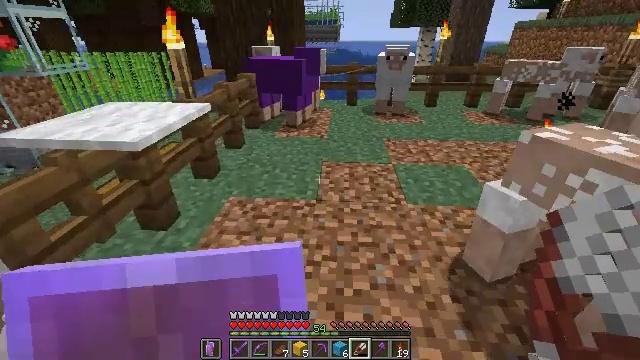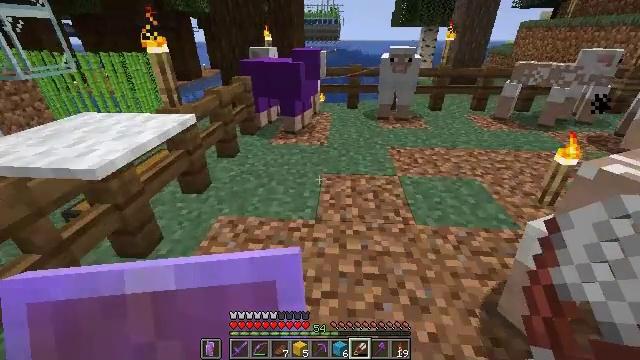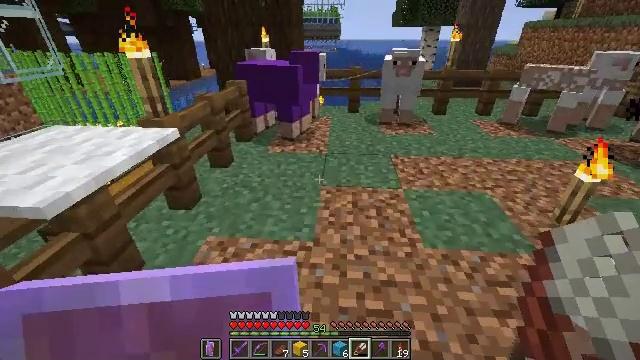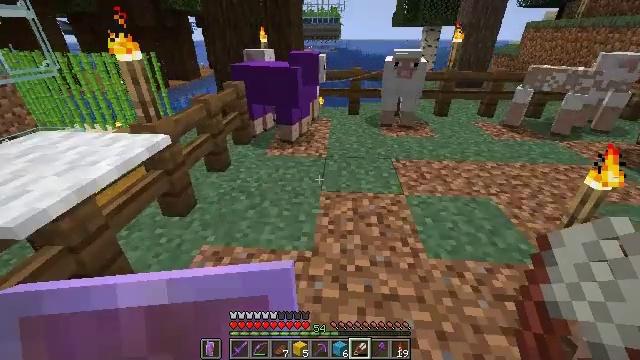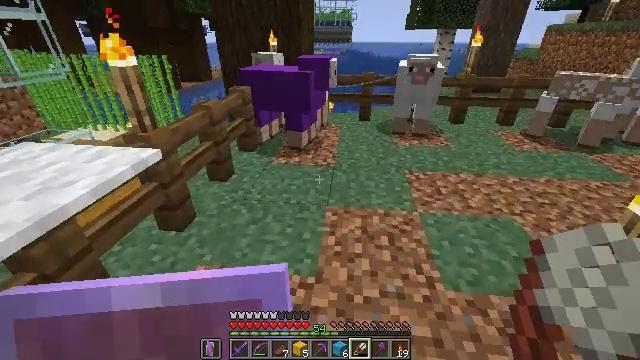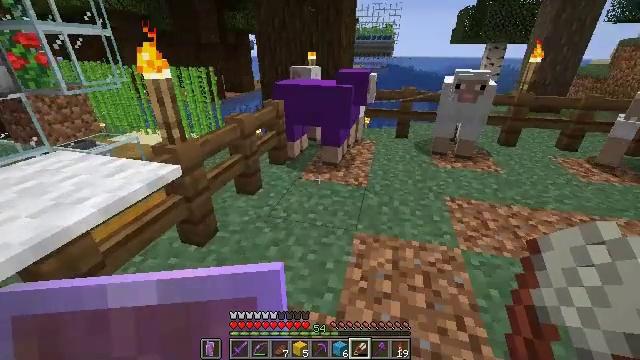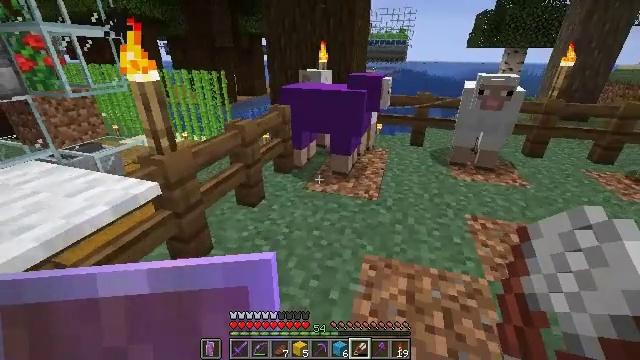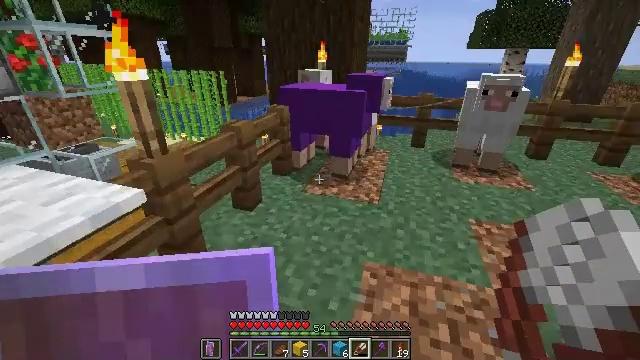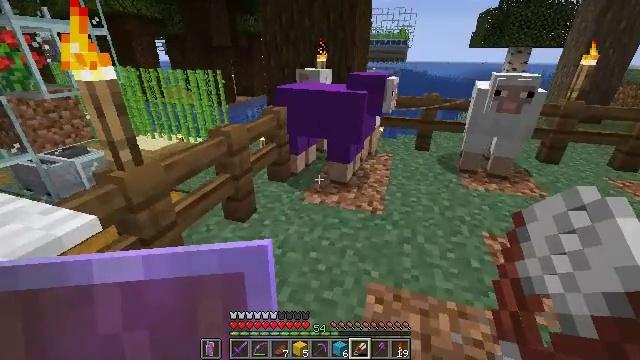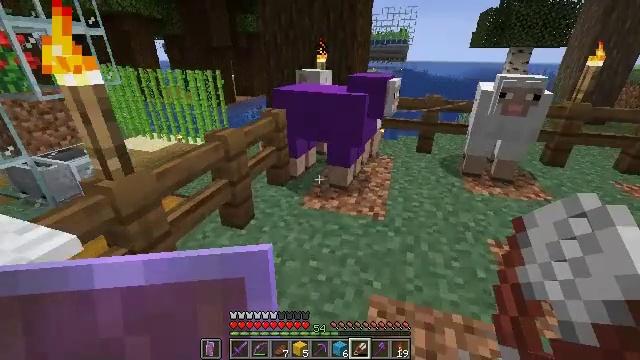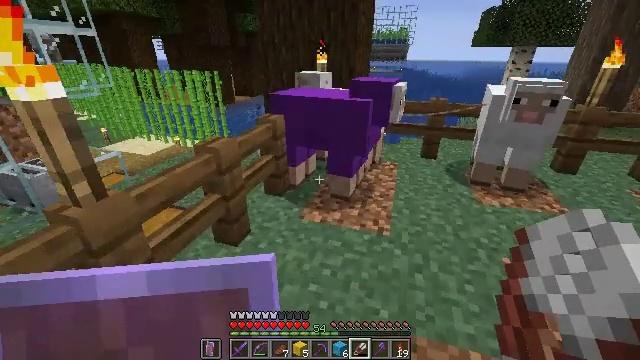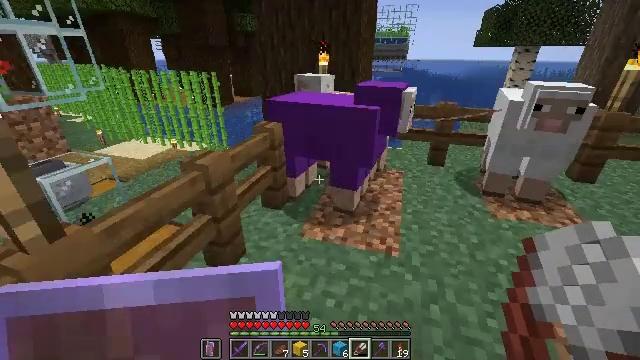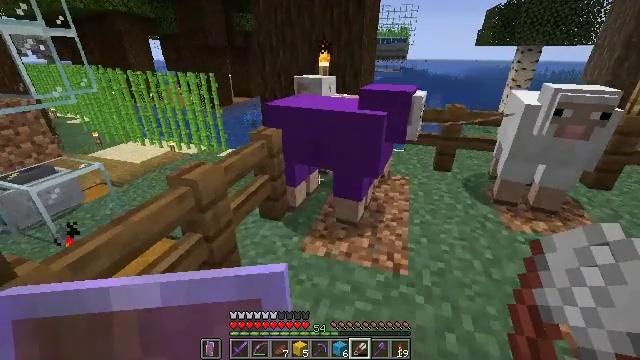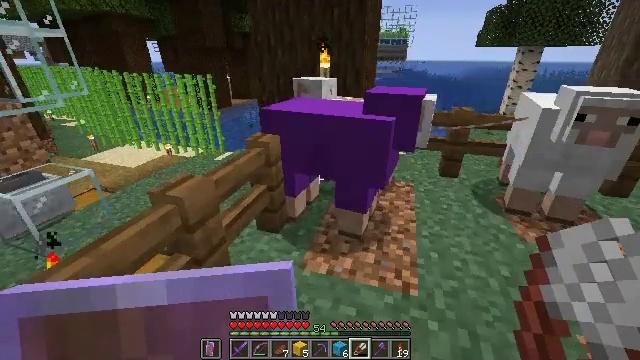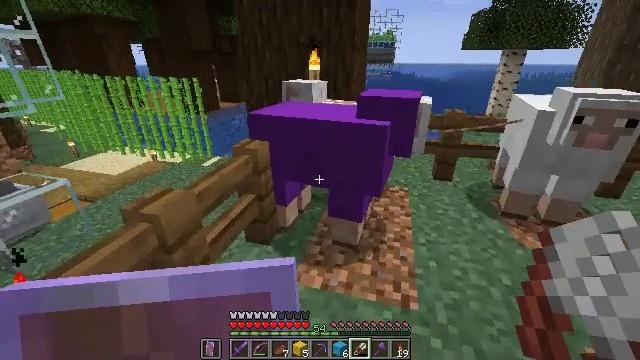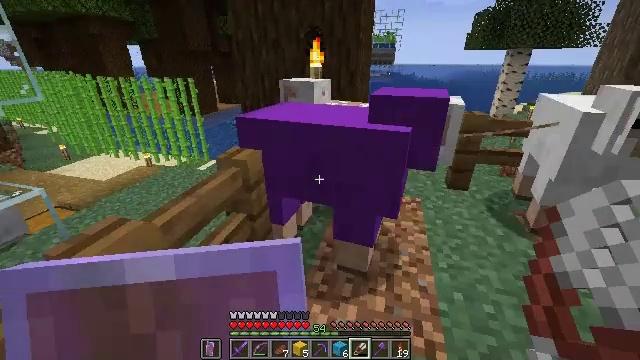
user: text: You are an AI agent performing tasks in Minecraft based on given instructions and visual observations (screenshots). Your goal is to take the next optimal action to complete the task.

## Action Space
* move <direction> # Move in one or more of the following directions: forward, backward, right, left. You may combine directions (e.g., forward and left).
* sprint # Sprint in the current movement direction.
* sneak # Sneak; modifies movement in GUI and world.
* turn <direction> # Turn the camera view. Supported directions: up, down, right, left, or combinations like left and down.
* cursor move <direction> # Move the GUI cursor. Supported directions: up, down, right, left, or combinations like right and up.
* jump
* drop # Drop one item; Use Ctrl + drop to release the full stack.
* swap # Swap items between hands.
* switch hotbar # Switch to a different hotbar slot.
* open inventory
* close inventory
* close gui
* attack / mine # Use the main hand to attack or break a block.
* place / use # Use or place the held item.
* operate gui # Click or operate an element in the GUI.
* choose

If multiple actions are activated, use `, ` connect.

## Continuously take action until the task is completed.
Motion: motion action
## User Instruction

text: Hunt aquatic mobs.
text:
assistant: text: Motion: move forward
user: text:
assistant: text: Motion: move forward
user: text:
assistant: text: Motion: move forward
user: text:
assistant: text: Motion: move forward, turn left
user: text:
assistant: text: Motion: move forward, turn left and up
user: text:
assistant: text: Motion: move forward, turn left
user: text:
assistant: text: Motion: move forward
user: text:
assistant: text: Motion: move forward
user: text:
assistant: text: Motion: move forward
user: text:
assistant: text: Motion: move forward
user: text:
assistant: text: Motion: move forward
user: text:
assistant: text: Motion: move forward
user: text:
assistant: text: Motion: move forward
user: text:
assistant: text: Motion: move forward, turn right
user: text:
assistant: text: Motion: move forward, use / place
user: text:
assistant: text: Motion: move forward, use / place
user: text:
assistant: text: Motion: use / place
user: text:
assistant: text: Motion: no_op
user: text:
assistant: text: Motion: no_op
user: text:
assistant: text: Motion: no_op
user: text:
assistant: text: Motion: no_op
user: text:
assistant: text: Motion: no_op
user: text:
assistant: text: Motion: no_op
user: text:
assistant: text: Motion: no_op
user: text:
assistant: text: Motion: turn left
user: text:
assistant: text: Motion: move right, turn left
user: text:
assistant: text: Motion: move forward and move right, turn left and down
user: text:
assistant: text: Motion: move forward and move right, turn left and down
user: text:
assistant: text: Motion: move forward and move right, turn left and down
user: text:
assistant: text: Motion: move forward and move right, turn left and down